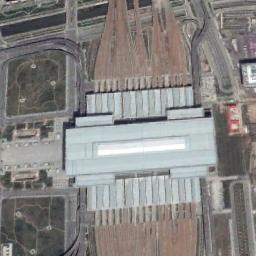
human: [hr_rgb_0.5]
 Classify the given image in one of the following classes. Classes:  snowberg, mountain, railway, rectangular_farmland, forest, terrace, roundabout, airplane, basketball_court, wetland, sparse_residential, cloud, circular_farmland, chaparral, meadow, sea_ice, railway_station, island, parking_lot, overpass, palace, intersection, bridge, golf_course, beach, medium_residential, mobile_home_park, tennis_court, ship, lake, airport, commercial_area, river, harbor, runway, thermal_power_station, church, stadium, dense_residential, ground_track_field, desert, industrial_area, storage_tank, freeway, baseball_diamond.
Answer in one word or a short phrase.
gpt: railway_station